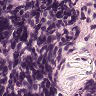
Metastatic tissue present: no